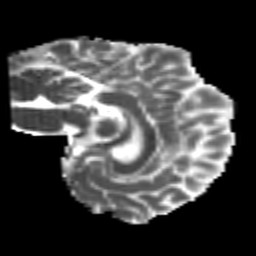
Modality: MD
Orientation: sagittal
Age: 22
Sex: female
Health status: healthy
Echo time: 0.074 s